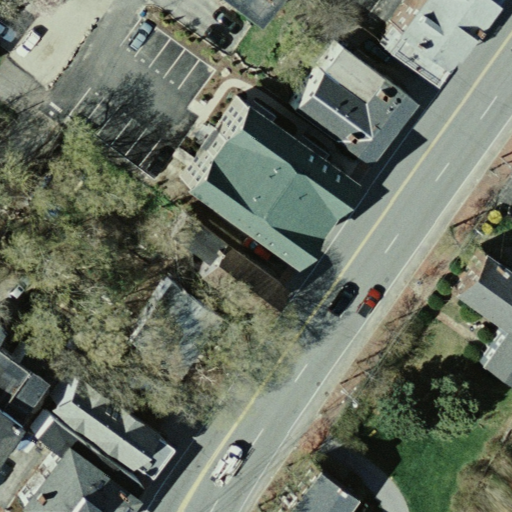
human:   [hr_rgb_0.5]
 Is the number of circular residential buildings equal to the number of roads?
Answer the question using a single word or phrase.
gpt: no

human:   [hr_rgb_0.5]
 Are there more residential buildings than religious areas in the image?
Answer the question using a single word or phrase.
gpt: yes

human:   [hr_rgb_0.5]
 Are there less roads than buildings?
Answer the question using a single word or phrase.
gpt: no

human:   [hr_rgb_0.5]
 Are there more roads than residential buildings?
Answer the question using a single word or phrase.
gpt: yes

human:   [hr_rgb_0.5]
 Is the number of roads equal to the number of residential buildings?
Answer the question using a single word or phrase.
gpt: no

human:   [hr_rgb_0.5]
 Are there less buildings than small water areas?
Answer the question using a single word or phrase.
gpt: no

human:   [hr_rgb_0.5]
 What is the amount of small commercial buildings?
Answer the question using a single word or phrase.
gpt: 0

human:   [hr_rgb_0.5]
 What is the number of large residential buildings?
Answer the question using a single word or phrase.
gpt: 0

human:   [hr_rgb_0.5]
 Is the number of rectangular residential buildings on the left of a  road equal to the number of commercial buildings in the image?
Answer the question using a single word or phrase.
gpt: yes

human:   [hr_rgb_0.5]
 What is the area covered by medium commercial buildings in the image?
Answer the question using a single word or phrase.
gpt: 0m2

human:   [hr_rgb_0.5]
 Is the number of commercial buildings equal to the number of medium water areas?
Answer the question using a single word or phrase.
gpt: yes

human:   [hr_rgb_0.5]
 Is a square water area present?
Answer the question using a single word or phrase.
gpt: no

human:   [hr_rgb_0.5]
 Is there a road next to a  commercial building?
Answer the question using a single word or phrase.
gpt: no

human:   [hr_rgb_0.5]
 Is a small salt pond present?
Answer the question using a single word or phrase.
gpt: no

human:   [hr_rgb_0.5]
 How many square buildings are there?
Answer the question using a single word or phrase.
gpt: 0

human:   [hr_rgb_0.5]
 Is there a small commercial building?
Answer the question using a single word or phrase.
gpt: no

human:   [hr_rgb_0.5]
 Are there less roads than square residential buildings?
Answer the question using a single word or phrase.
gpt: no

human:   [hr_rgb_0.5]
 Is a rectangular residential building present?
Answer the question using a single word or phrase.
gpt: no

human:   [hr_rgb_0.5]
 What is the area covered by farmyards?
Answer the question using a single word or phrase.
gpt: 0m2

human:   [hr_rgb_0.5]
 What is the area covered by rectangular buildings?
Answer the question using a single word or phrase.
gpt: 0m2

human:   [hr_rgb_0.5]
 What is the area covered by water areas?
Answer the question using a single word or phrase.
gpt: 0m2

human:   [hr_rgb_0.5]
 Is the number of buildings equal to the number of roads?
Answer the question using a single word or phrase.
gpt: no

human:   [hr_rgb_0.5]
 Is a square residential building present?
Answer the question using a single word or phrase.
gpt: no

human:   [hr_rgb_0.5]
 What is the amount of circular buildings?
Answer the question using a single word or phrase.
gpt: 0

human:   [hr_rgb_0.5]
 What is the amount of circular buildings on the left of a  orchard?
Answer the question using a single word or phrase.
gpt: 0

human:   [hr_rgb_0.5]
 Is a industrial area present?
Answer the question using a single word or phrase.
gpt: no

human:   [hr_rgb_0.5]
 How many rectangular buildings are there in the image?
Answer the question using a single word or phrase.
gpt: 0

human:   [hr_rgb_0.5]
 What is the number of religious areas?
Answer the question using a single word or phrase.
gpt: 0

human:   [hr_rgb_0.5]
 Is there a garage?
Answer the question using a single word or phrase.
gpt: no

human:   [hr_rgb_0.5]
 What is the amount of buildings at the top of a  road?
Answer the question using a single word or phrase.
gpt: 0

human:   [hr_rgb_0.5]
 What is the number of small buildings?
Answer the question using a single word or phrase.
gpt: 0

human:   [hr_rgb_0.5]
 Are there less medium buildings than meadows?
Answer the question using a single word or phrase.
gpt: no

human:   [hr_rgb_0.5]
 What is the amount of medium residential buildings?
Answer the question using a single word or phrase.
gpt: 1

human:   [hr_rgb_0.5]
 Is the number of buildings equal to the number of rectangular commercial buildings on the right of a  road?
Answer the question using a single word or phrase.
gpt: no

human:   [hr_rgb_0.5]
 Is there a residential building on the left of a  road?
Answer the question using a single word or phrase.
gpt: yes

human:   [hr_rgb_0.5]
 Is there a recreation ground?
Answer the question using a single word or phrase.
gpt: no